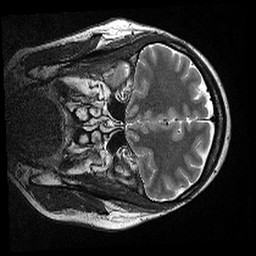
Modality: T2w
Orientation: coronal
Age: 45
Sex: female
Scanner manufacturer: siemens
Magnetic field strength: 3 T
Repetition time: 8 s
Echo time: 0.085 s